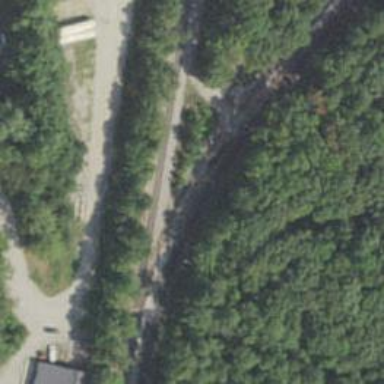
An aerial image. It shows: Rail spur service.